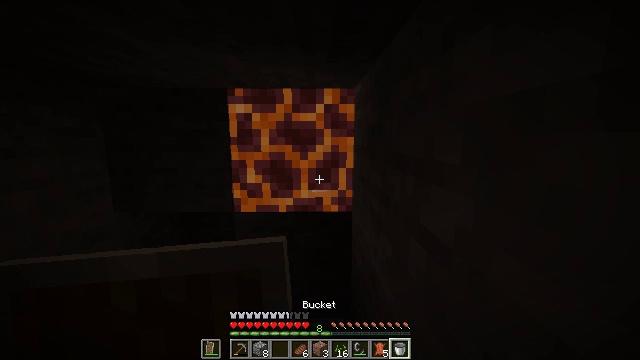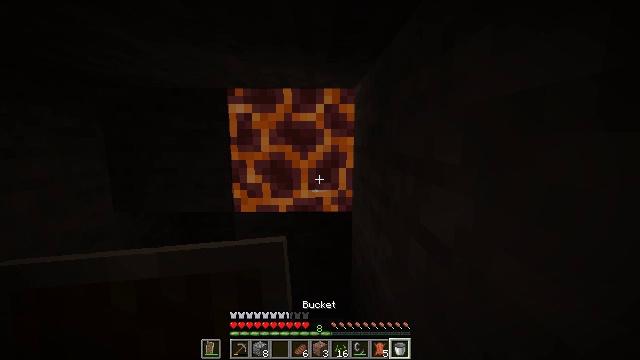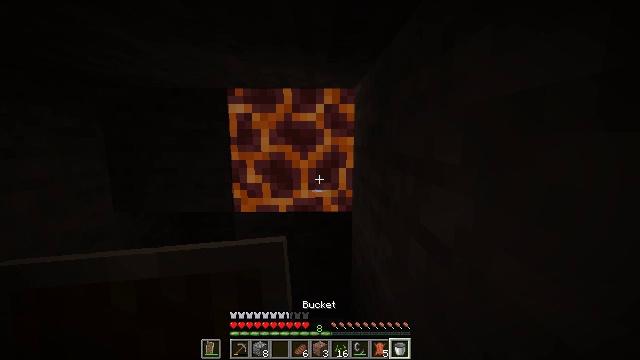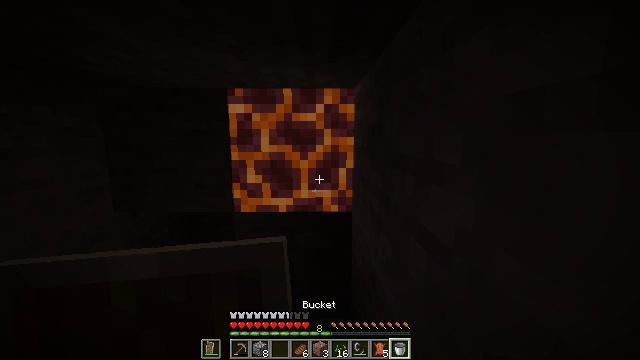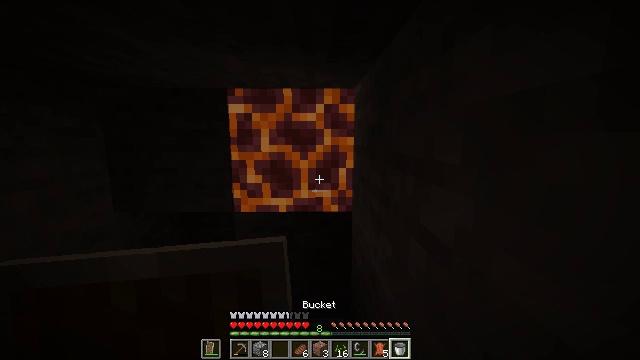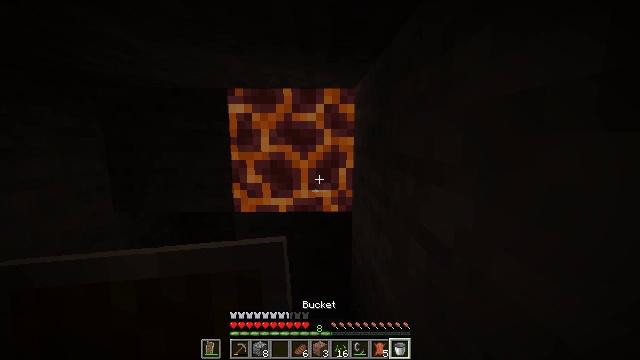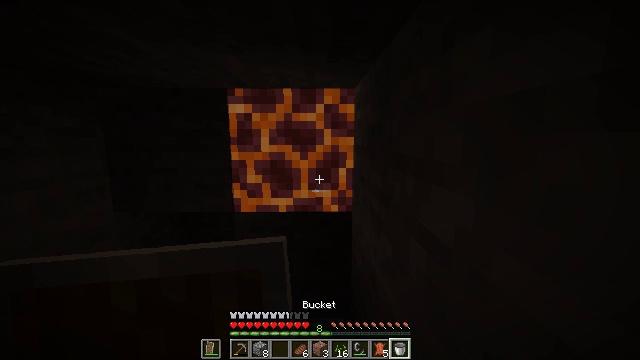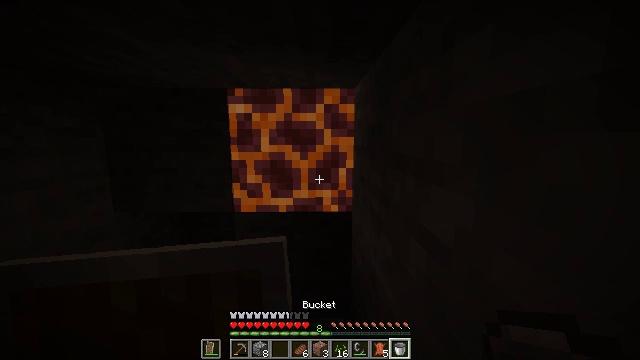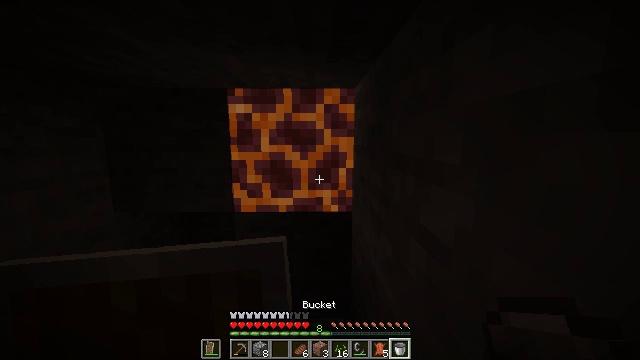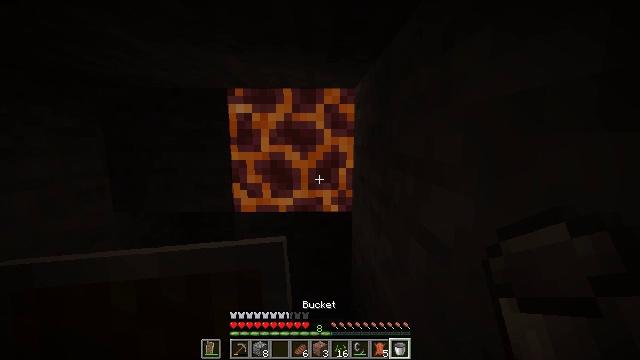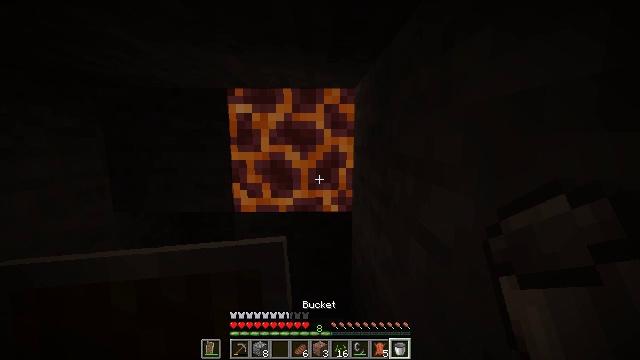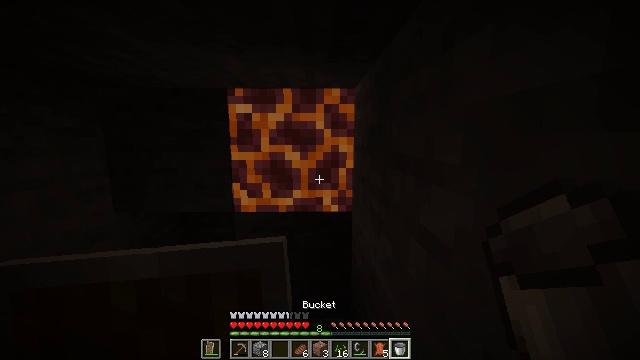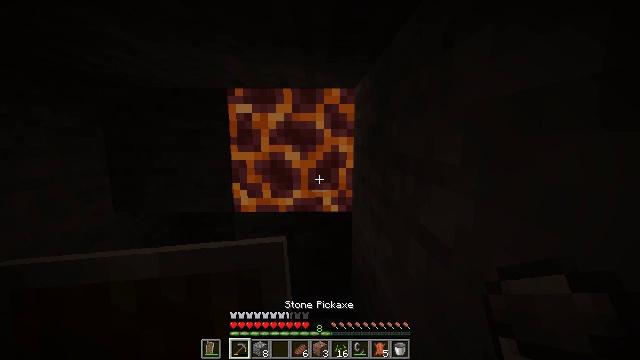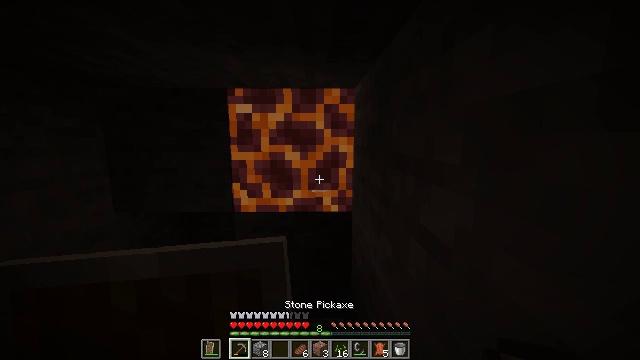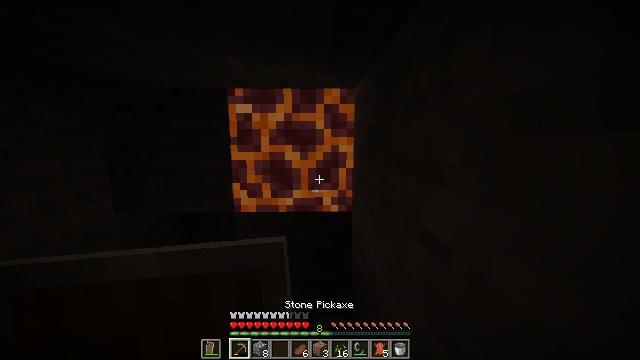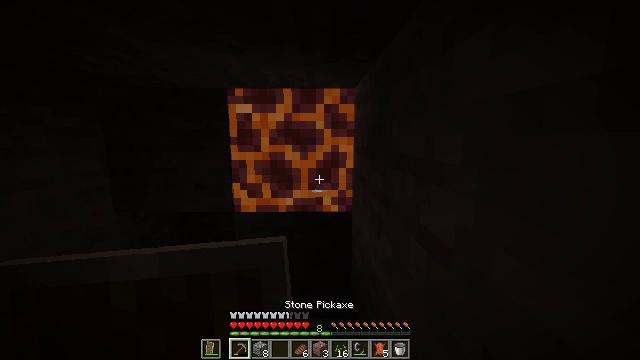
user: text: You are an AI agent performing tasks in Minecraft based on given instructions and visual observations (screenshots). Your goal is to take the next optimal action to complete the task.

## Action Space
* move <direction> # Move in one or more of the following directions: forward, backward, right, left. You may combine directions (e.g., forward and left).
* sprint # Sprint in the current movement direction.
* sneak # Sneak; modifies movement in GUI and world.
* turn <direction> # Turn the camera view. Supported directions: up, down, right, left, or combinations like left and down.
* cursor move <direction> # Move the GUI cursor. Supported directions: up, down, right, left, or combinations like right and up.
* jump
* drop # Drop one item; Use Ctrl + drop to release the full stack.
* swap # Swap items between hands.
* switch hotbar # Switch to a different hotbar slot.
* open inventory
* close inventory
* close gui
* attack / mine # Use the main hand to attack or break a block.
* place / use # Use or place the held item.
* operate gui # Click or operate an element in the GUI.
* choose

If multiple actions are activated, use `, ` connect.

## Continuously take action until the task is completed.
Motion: motion action
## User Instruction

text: Be careful while mining the magma block to avoid taking damage.
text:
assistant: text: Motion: no_op
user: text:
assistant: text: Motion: no_op
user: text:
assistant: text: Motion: no_op
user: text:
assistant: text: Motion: no_op
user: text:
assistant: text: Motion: no_op
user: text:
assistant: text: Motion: no_op
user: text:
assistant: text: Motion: no_op
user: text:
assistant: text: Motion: no_op
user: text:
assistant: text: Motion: no_op
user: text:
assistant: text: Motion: no_op
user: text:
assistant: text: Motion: no_op
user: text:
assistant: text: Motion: no_op
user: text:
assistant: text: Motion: no_op
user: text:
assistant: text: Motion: no_op
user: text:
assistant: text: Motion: no_op
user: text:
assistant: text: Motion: no_op
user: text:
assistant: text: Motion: no_op
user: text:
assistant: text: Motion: no_op
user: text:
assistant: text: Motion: attack / mine
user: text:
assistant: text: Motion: attack / mine
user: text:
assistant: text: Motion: attack / mine
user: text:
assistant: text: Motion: attack / mine
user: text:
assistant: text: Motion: attack / mine
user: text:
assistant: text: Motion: attack / mine
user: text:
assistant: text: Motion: attack / mine
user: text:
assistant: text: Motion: attack / mine
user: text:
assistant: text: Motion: attack / mine
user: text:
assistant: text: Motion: attack / mine